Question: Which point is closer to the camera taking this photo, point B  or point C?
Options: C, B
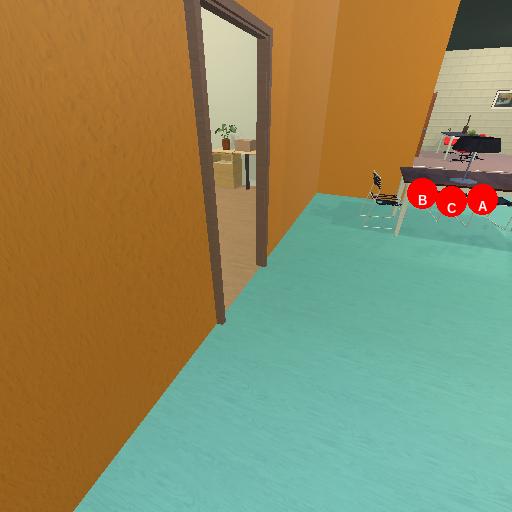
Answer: C